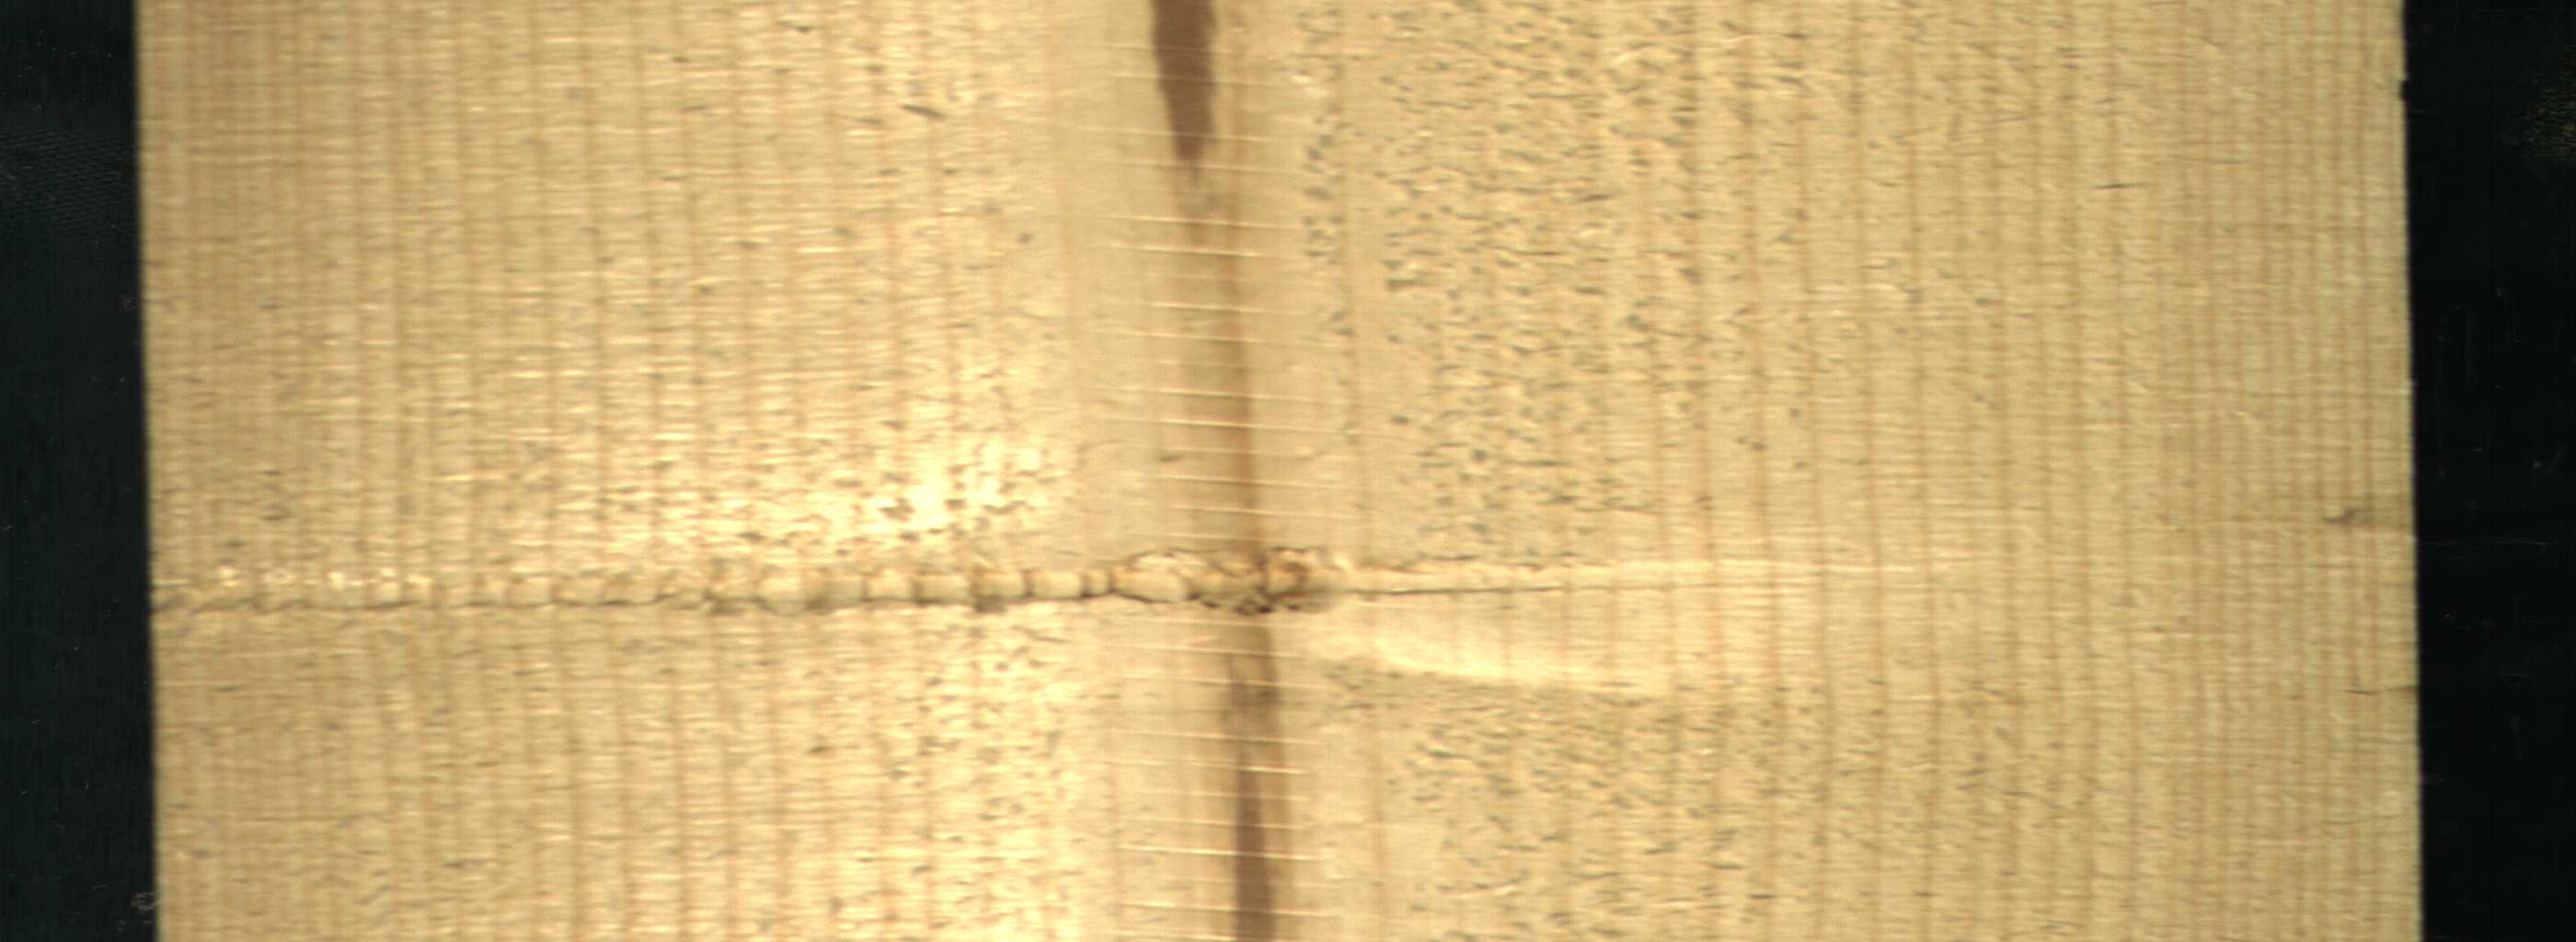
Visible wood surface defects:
Marrow
Marrow